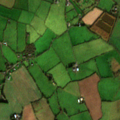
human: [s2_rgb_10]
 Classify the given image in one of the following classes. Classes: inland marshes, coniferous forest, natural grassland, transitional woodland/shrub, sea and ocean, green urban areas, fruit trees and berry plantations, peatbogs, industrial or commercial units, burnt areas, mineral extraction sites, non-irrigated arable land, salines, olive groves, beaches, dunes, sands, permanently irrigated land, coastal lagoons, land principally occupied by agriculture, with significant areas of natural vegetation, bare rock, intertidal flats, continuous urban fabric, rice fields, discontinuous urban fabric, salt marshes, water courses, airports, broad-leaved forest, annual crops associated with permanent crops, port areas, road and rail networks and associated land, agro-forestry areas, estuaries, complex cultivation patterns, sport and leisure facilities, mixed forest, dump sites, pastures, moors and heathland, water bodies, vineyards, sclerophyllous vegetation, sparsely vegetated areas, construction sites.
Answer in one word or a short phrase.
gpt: non-irrigated arable land, pastures